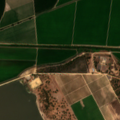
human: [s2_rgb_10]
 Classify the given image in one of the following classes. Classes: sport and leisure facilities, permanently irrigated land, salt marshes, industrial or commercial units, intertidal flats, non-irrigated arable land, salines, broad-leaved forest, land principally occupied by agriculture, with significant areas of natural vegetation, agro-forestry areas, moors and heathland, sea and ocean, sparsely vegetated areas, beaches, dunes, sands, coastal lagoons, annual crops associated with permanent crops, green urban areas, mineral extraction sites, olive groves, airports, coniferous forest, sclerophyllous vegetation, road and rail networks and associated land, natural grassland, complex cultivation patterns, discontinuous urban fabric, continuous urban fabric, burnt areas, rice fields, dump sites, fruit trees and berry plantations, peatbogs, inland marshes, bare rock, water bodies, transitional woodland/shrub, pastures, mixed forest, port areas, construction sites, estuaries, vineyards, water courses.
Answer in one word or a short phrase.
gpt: permanently irrigated land, rice fields, vineyards, agro-forestry areas, water bodies